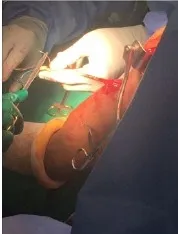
Intraoperative photographs of the Tension-slide technique of proximal biceps tendodesis using an EndoButton reproducing anatomical length-tension relationship. Proximal end of biceps tendon sutured by Krachow suturing technique using No.5 synthetic polyester suture (Ethibond).
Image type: medical_photograph (other_medical_photograph)